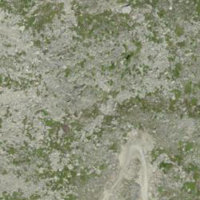
EUNIS habitat code: 31
Species observed at this site:
Calluna vulgaris
Vaccinium vitis-idaea
Silene acaulis
Pinguicula leptoceras